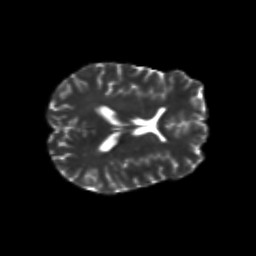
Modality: T2w
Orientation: axial
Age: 38
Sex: female
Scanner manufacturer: siemens
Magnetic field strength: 3 T
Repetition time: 8.6 s
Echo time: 0.095 s